Interaction volume radius: 5 \u00c5
Interaction volume height: 35 \u00c5
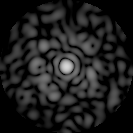
Disorder parameter: 0.821